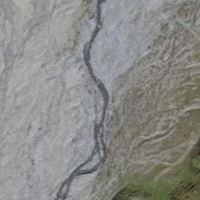
EUNIS habitat code: 50
Species observed at this site:
Pseudochorthippus parallelus